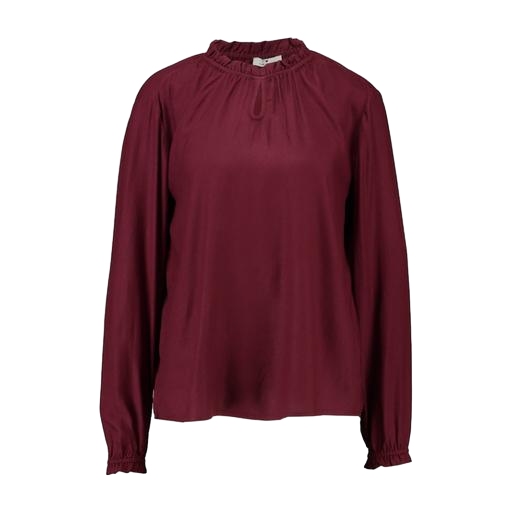
high-neck blouse, high-neck top, multicolor vero moda rust high neck blouse, white background